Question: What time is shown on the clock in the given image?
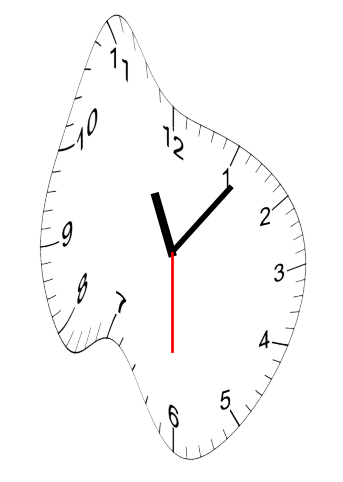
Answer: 11:06:30